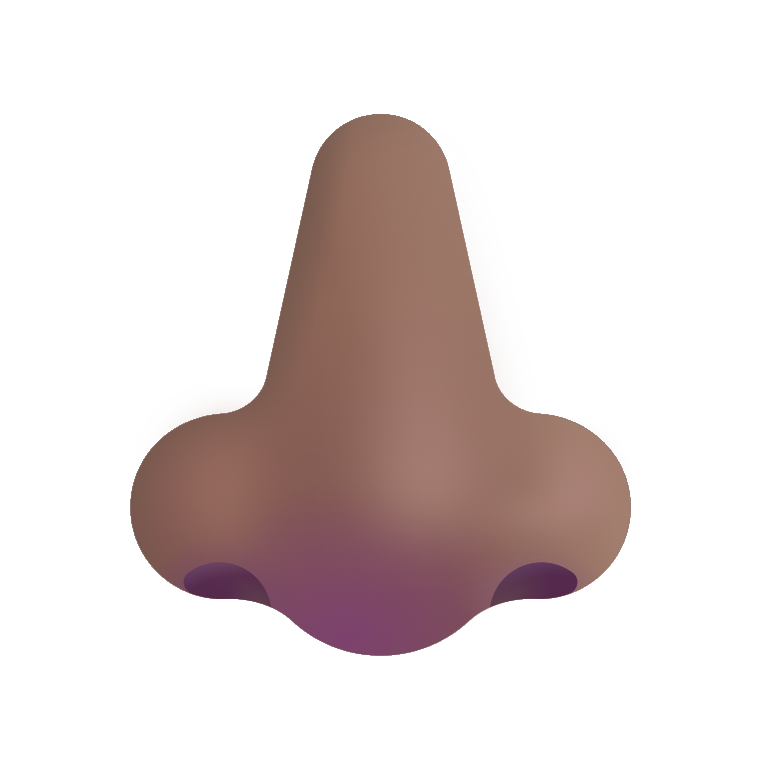
nose color  dark